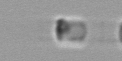
Label: Skeletonema